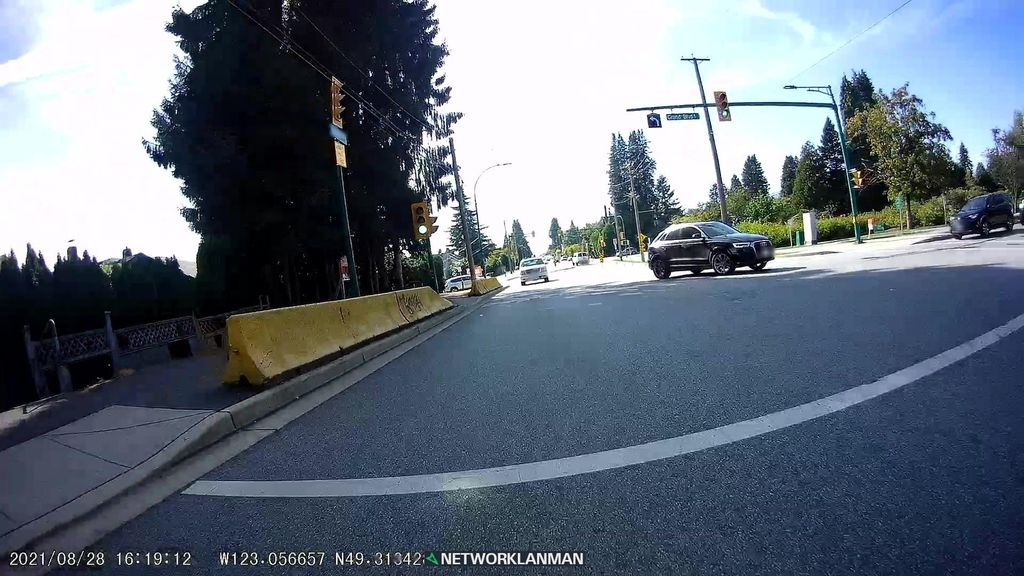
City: vancouver